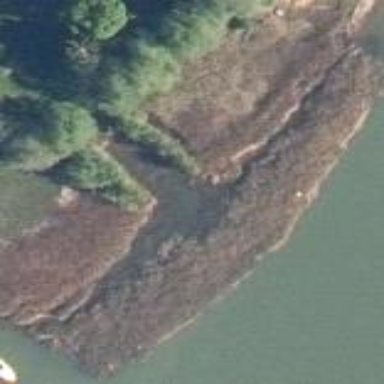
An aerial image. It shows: Reedbed in wetland area.